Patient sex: M
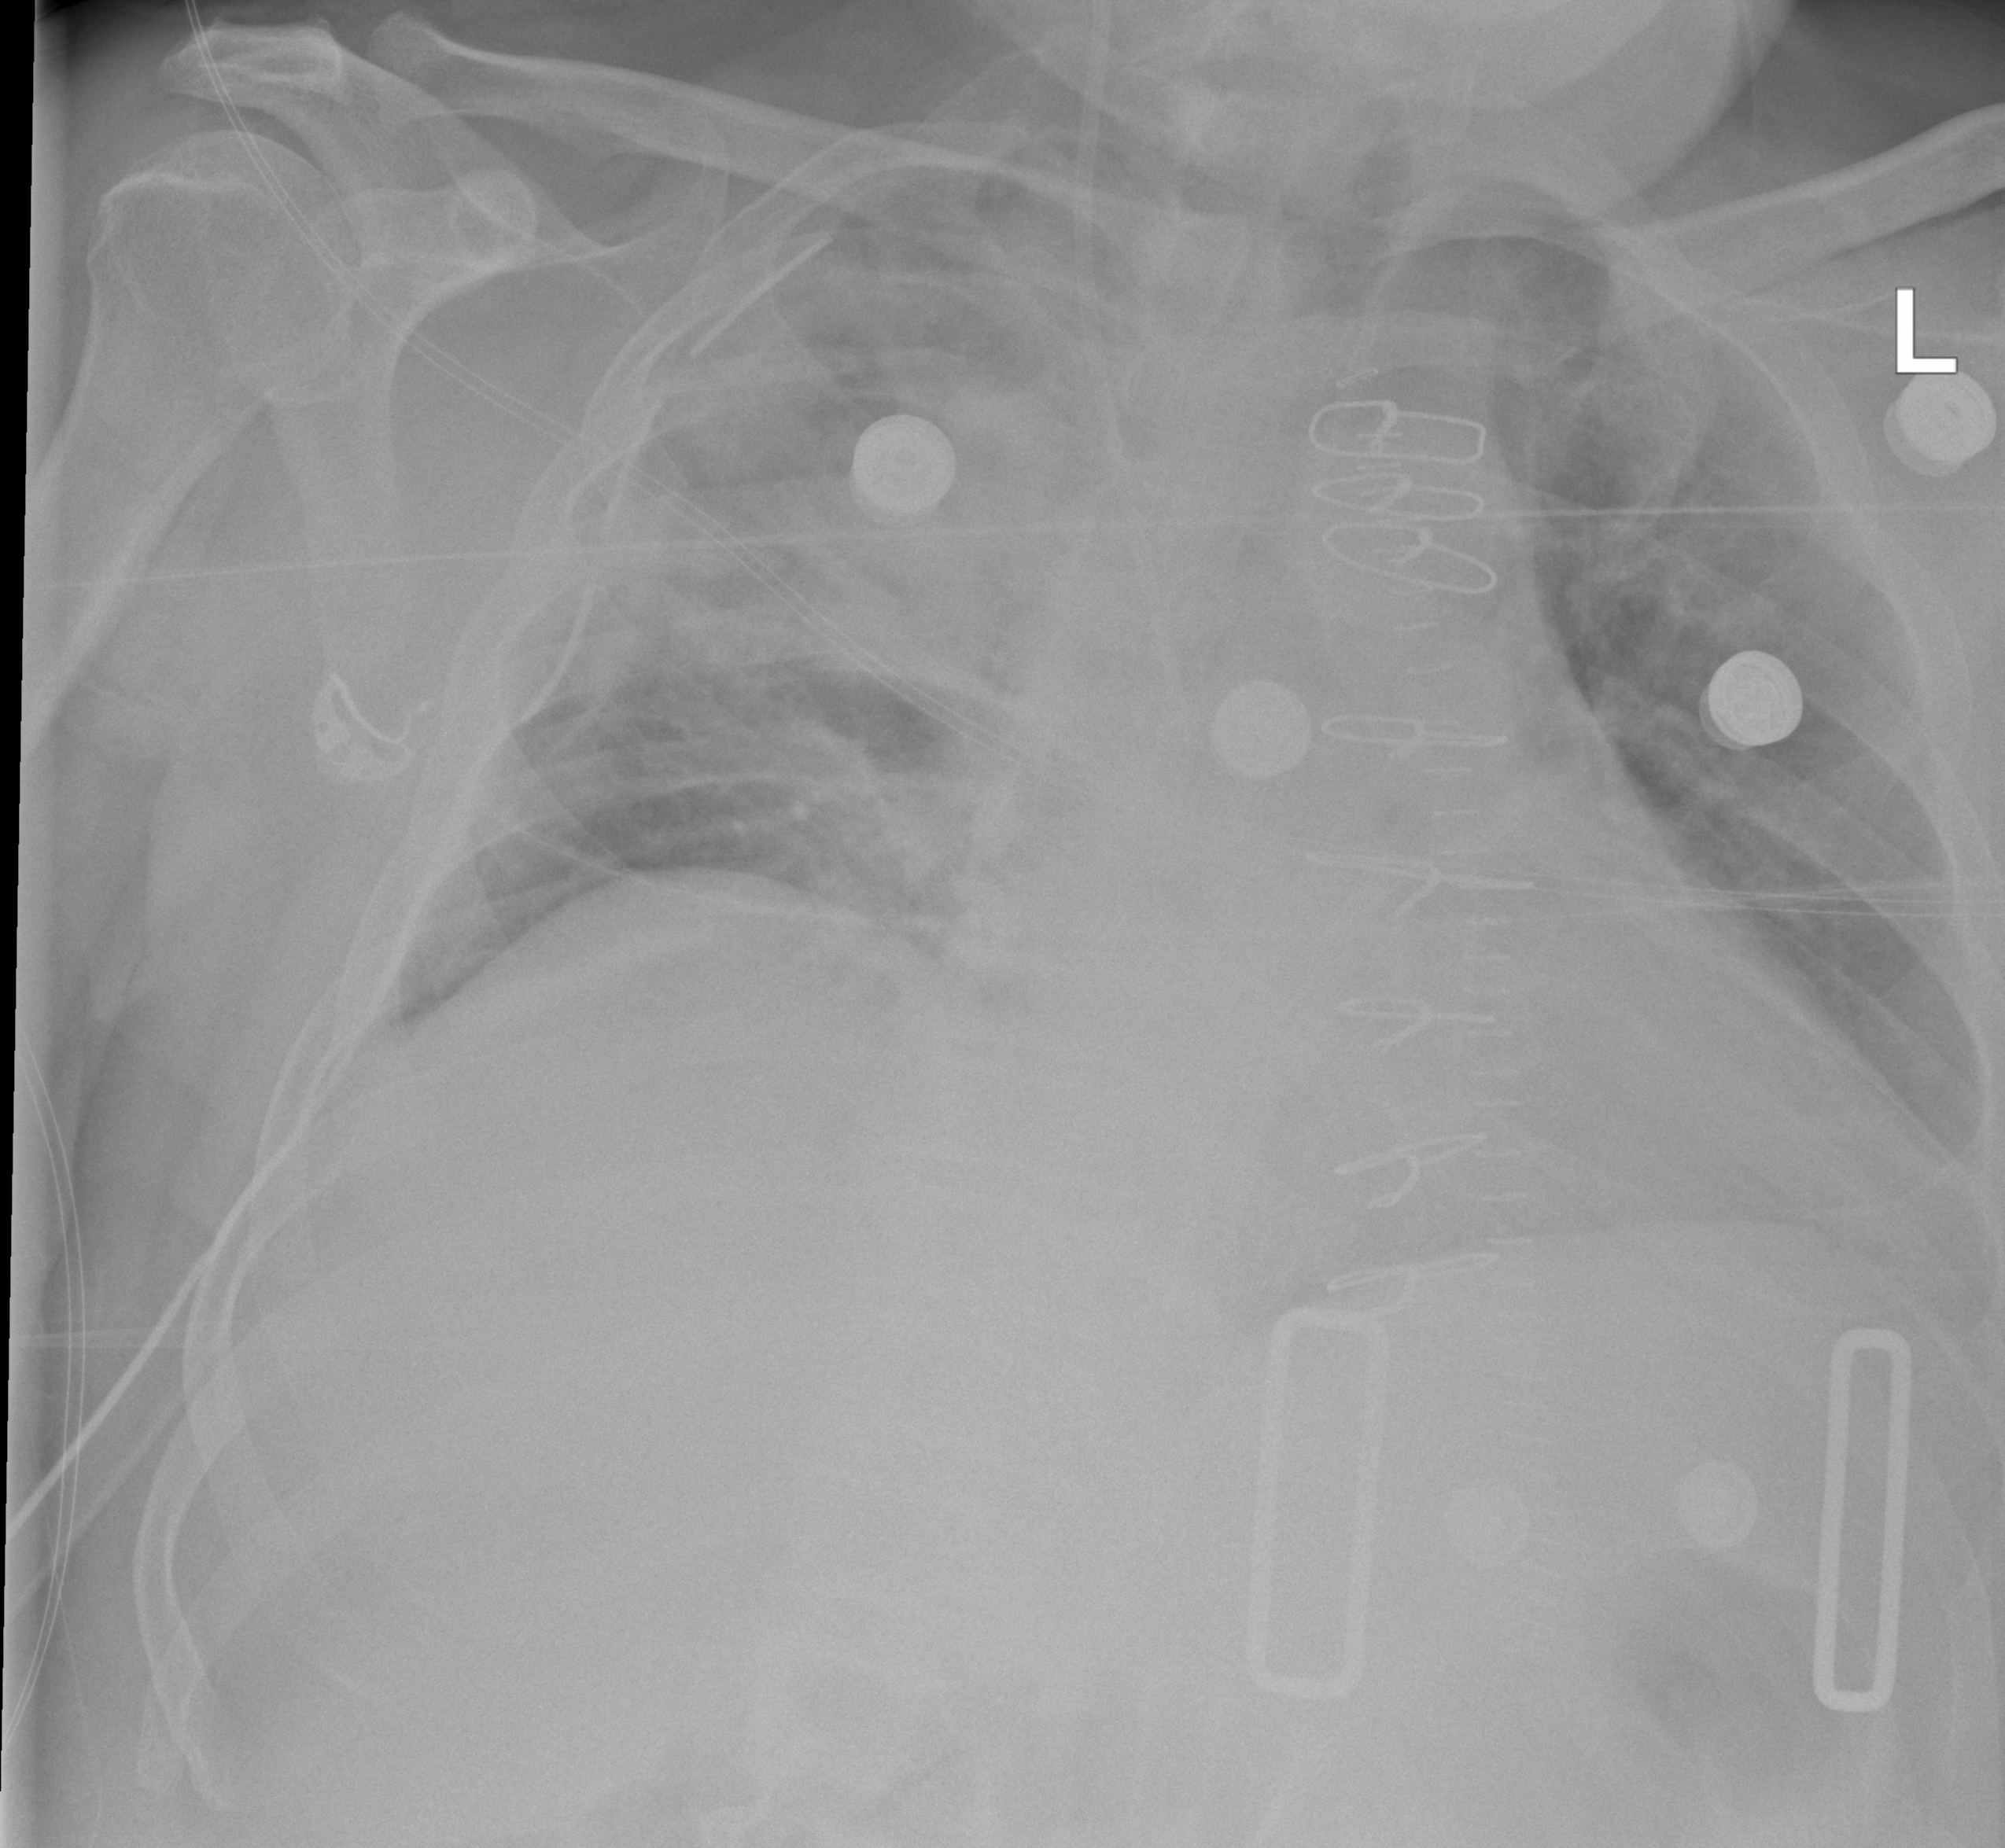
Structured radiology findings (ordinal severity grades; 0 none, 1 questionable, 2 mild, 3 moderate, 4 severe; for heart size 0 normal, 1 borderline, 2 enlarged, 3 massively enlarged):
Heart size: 1
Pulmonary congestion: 1
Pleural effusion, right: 0
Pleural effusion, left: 0
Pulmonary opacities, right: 3
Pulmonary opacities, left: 0
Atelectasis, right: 0
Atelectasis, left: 0